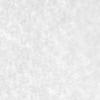
Label: no_change